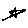
Label: star